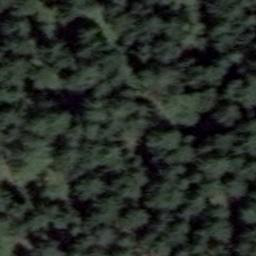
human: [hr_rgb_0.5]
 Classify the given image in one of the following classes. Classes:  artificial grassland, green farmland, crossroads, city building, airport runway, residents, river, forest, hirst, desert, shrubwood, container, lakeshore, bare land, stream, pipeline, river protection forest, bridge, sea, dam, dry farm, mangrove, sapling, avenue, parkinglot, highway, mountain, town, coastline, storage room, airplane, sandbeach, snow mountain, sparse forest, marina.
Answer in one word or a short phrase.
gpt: forest